Question: I haven't programmed in a few years and I'm creating a small quiz to help me drill some vocab terms for schoolwork.

In my file quiz.erb, I have the following:
-
" type="text" name="<%= @name %>" value="<%= @value %>" />
In my main file, it_quiz.rb, I have the questions laid out like this (I'm using Sinatra, by the way):
'''
get '/' do
@title = 'Italian Quiz'
@questions = Hash.new
@questions["a dog"] = ["un cane"]
@questions["a cat"] = ["un gatto"]
@questions["hello"] = ["ciao", "salve"]
@id, @name, @value =
erb :quiz
end
'''
As you can see, I don't have @id, @name, or @value set to anything. What should I set it to? This project may be a bit over my head, (and I know there are plenty of quiz programs out there that would suffice), but I would really like to learn this.
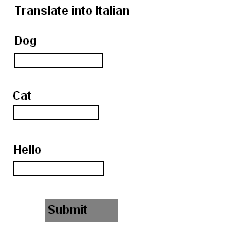
Answer: Melanie,
Glad you're working on this, it's always encouraging to me when I see beginners challenging themselves to learn more and solve their own problems with code.
I thought about it a bit, and decided the best way to answer this was with a video, because there's some context and thoughts that went into some of the decisions, so I thought it would be more helpful if they were captured. This makes the answer less generally useful (people can't quickly scan some text to find an answer), but it's a pretty specific question anyway, and so it will probably only be helpful to people in a very similar situation to yours, which means the video is probably more helpful for them, too.
<URL>
<URL>
If the stuff where I made classes is beyond what you're familiar with, then you might find <URL>. It's free, all the materials are open source and easily accessible.
It also looks like you're in Chicago, we have a rich Ruby community here in Chicago:
- <URL>
Hope this helps you. Keep at it, you're doing well and coding is among the most rewarding things you can learn :)